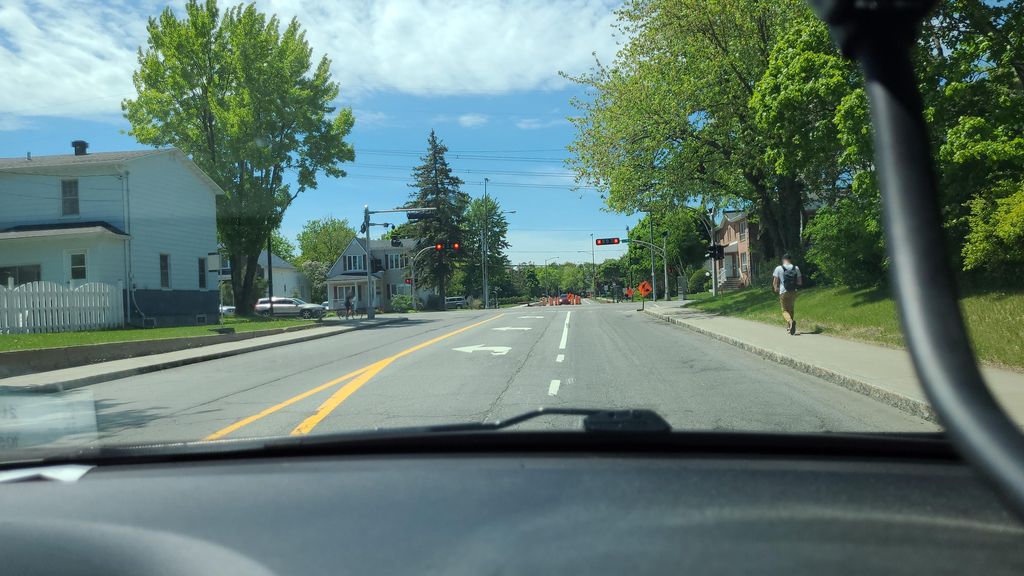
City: quebec_city